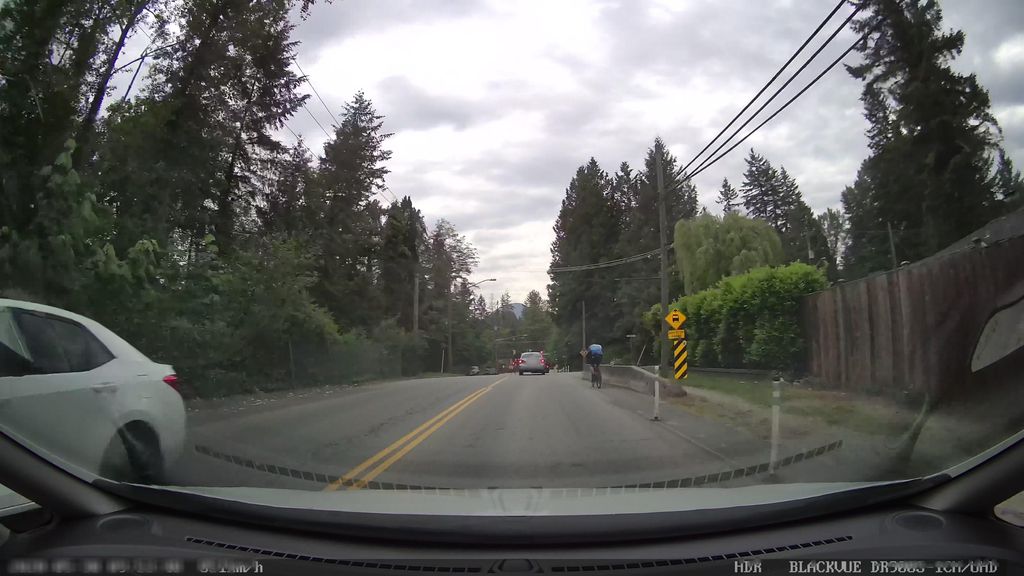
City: vancouver